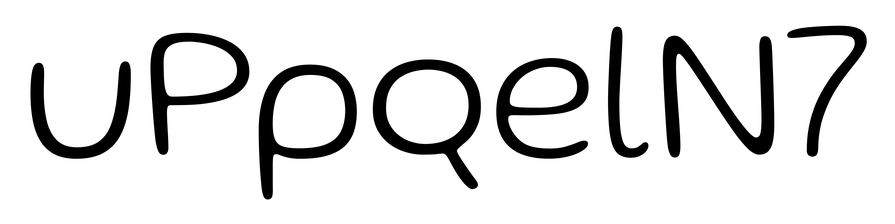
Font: Gluten_ExtraLight